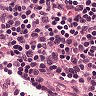
Metastatic tissue present: no